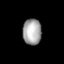
Tissue: lung
Cell type: Smooth muscle cells
Senescence score: 0.6595
Nuclear area (px): 480
Mean DAPI intensity: 164.625